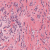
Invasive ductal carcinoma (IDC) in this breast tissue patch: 1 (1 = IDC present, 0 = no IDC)